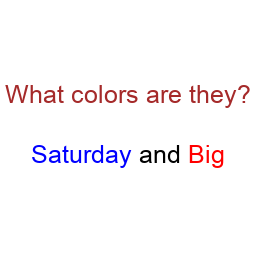
Color: blue, red
Background color: white
Question text color: brown